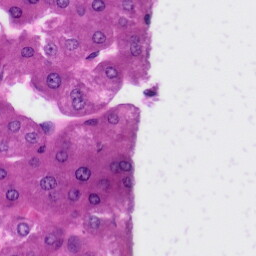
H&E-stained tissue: Liver